Field crop: maize
Growth stage: 2
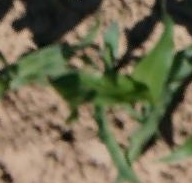
Species: maize